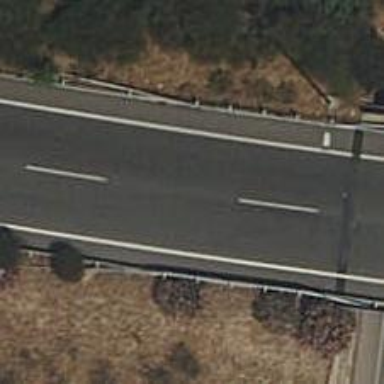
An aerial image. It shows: Bridge on motorway link.